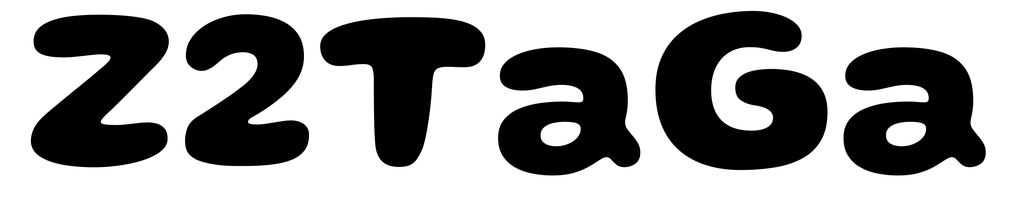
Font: Gluten_Bold